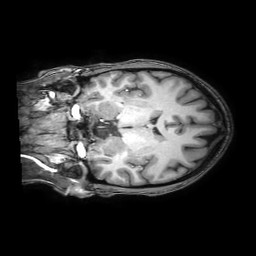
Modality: T1w
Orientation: coronal
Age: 21
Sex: female
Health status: healthy
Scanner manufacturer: philips
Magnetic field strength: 3 T
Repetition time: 0.0079 s
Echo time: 0.0035 s